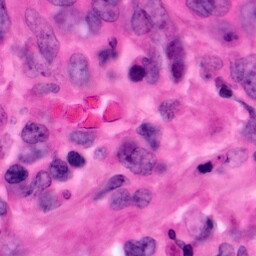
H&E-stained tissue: Pancreatic